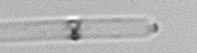
Label: Cerataulina_pelagica